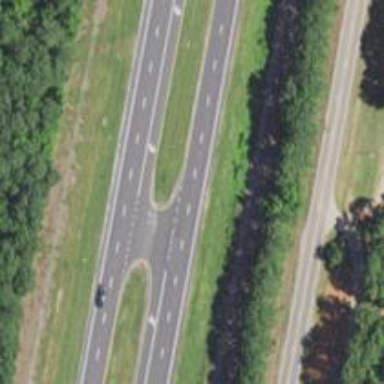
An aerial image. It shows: Trunk link highway.